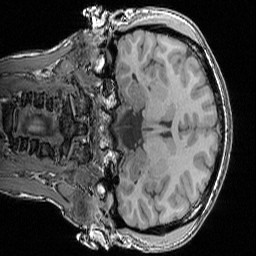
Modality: T1w
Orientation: coronal
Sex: female
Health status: ill
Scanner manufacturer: siemens
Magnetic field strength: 3 T
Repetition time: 1.57 s
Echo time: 0.00342 s